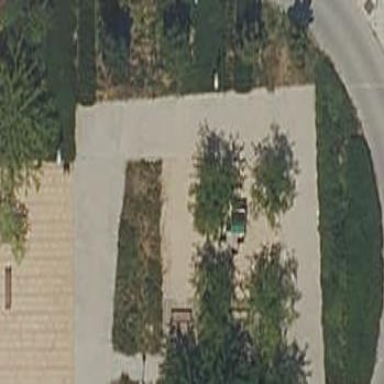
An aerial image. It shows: Garden that is leisure land.